Aerial crown-view tile of a tropical tree (Barro Colorado Island, Panama), acquired 20250512:
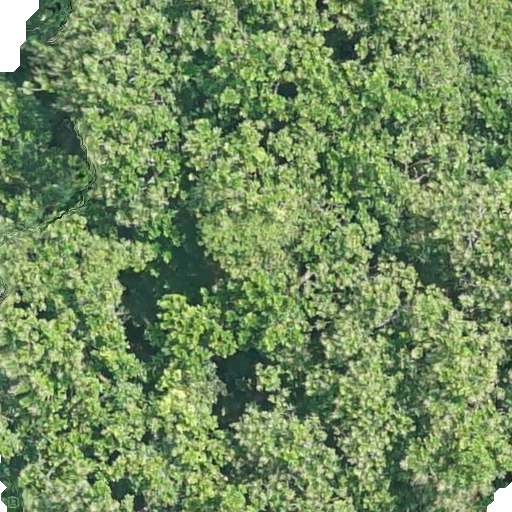
Species: Anacardium excelsum
GBIF accepted scientific name: Anacardium excelsum
Crown area: 558.341 m²